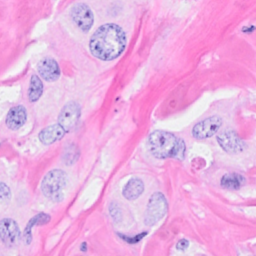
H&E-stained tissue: Breast